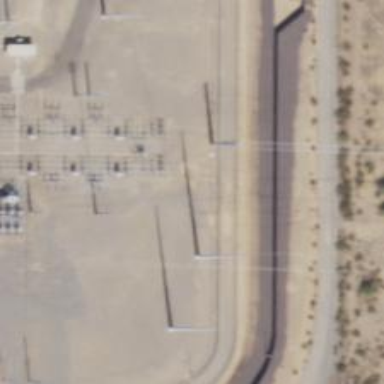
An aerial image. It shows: Switch for power supply.